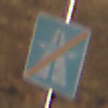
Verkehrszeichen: EndeAutbahn
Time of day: MorningAfternoon
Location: Outdoor (Nature)
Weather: Clear
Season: NotSpecified
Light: Natural